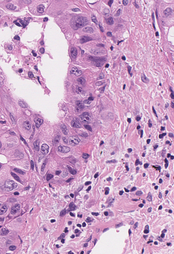
Tumor epithelial tissue: yes
Tumor-associated stroma tissue: yes
Normal tissue: no